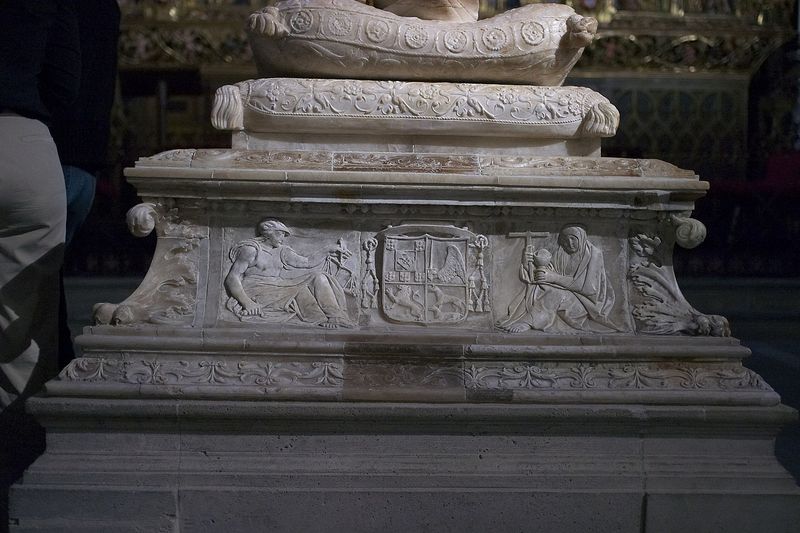
Titel: Kathedrale von Burgos
Künstler: Juan de Colonia
Standort: Burgos (EU - E); Burgos, Kathedrale (EU - E)
Schlagwörter: mann, schatten, frau, hut, licht, marmor, säule, sockel, stein, skulptur, relief, farbe, bischof, kissen, bildhauerei, plastik, foto, waage, kreuz, helm, kardinal, wappen, handwerk, sarg, grab, löwe, postament, grabmal, sarkophag, tumba, löwentatzen, verzierng